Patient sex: M
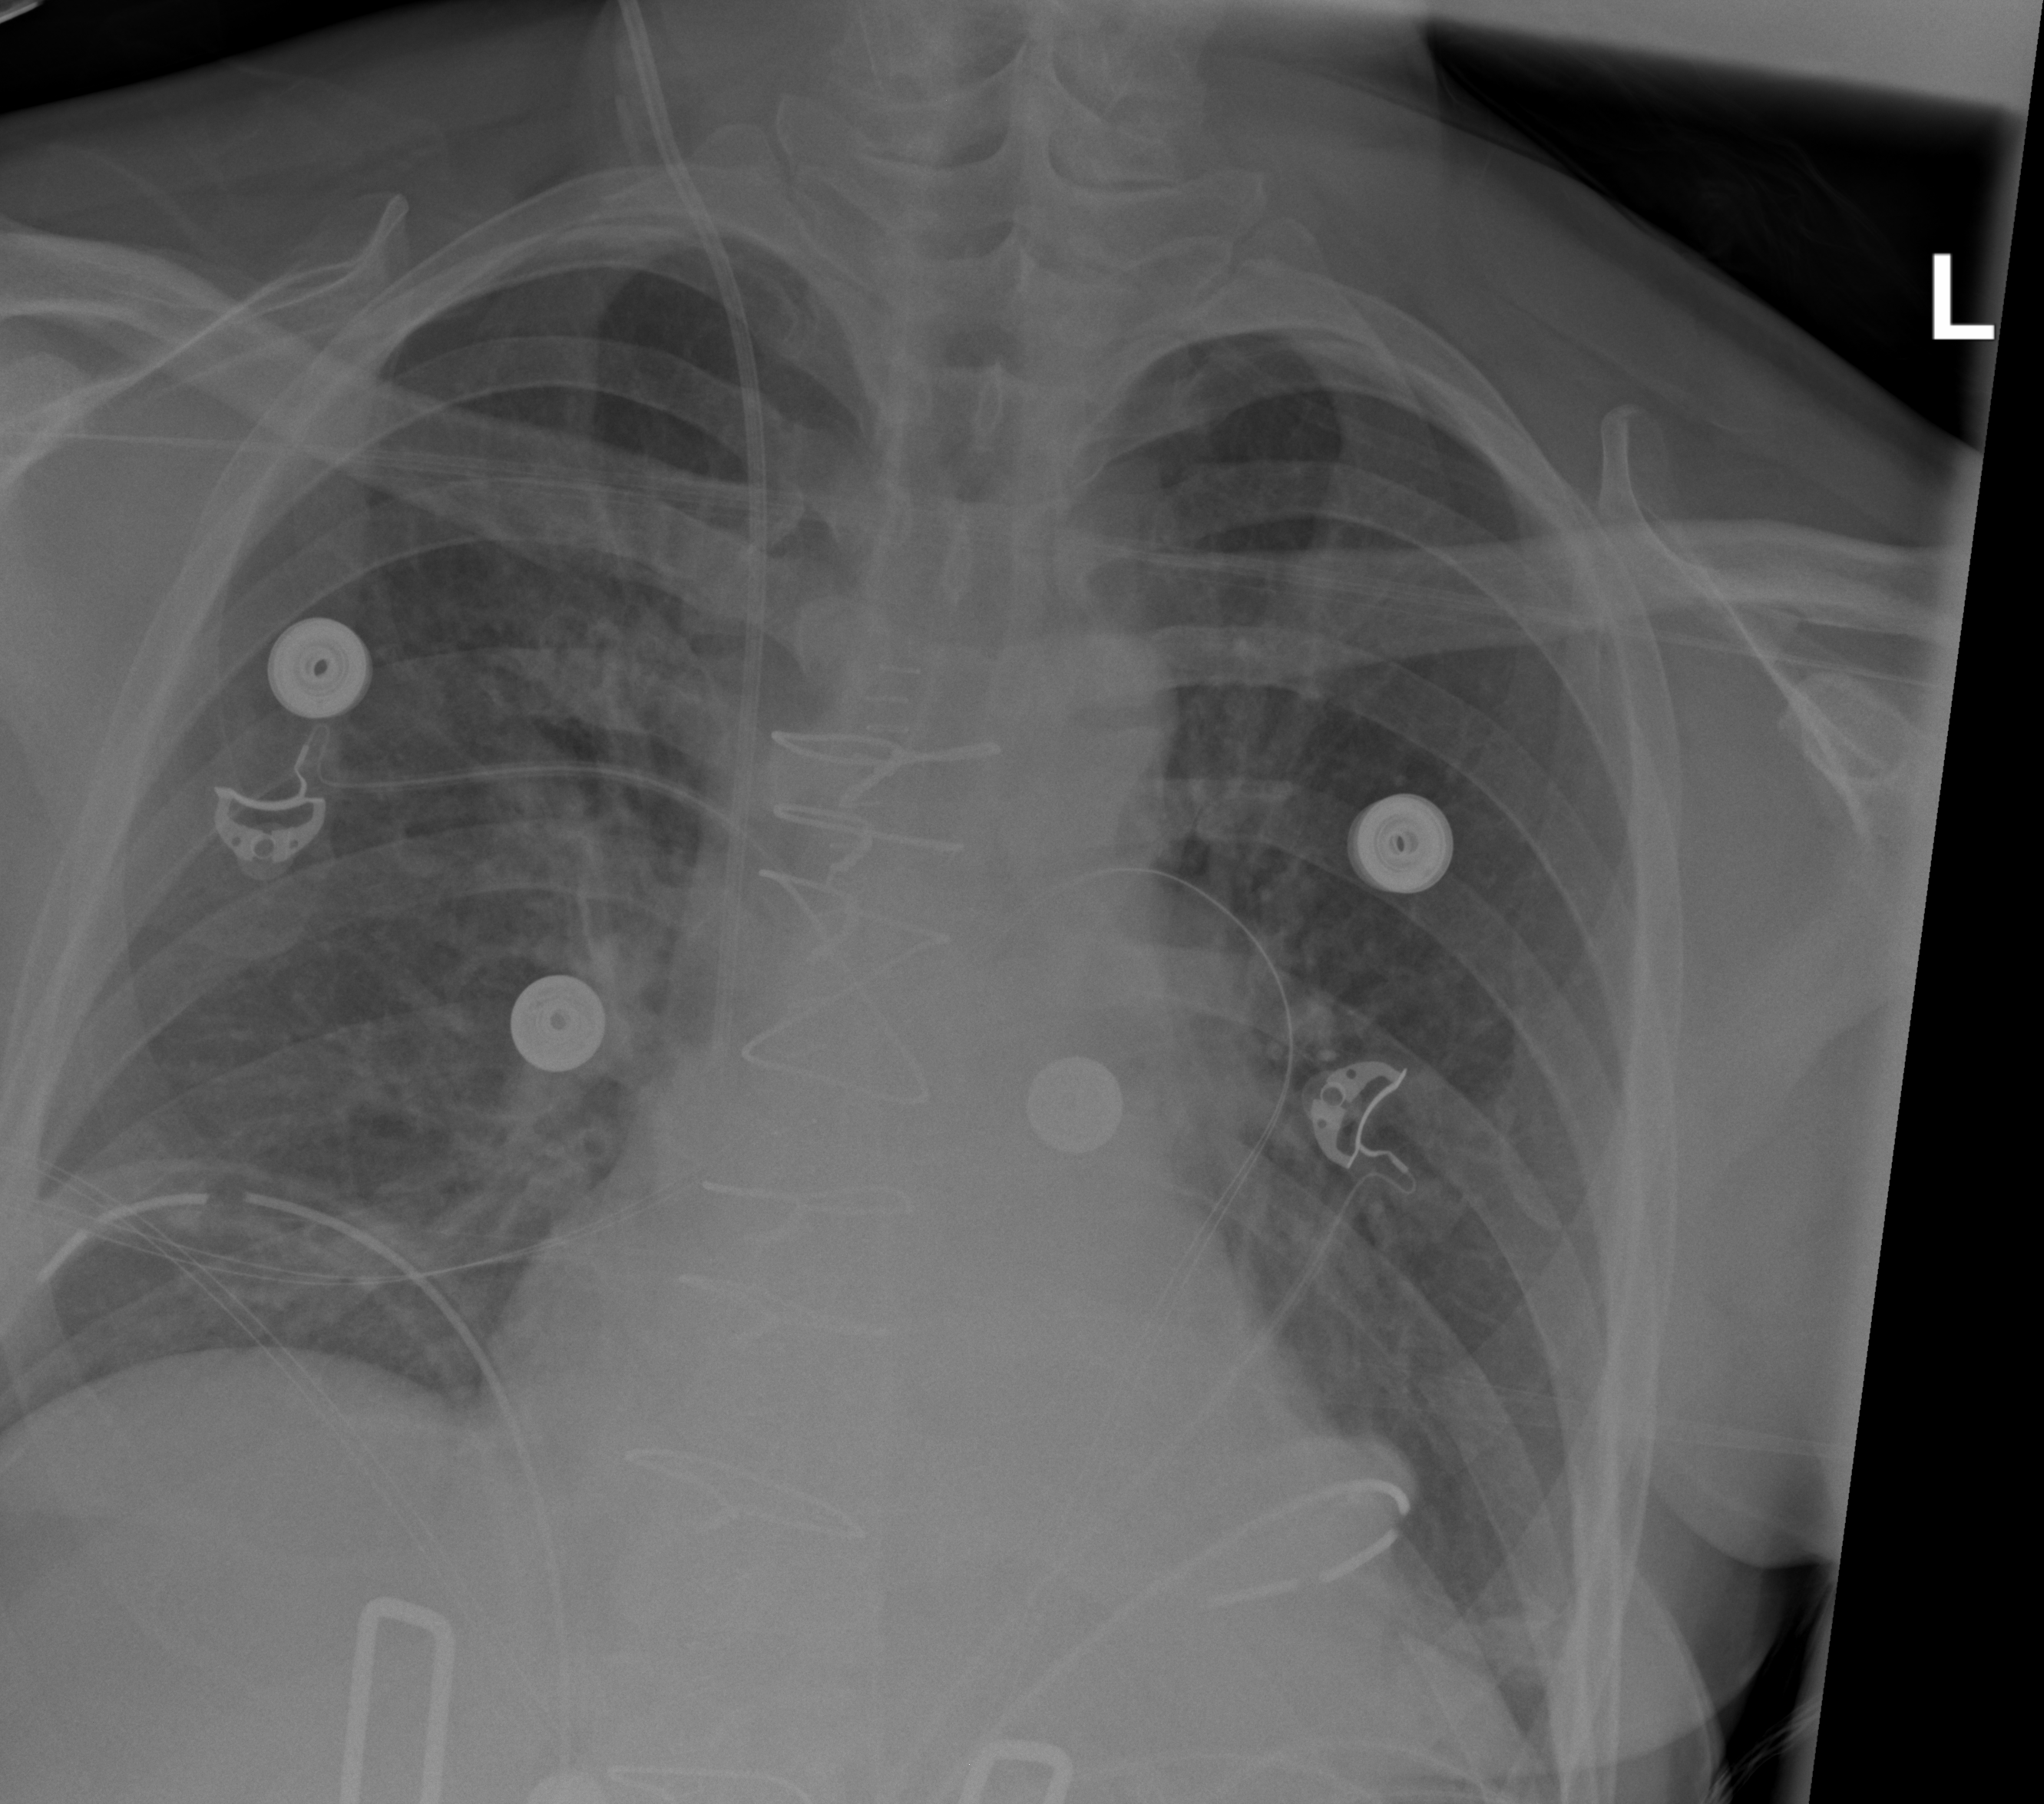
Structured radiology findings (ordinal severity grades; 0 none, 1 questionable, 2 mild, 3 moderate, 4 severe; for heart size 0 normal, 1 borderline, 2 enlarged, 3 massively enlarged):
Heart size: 1
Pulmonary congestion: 2
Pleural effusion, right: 0
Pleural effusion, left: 0
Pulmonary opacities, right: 2
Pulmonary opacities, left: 1
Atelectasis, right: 2
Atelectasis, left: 1